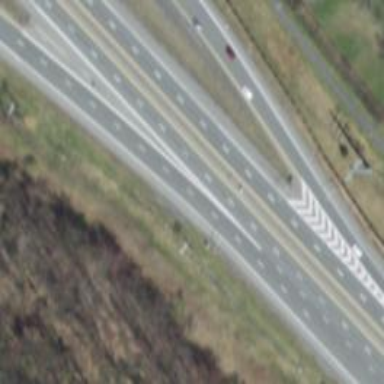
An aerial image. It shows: Trunk link road with asphalt surface.